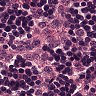
Metastatic tissue present: no